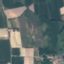
Land use / land cover class: PermanentCrop